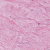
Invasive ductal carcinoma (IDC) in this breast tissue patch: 0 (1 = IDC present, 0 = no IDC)